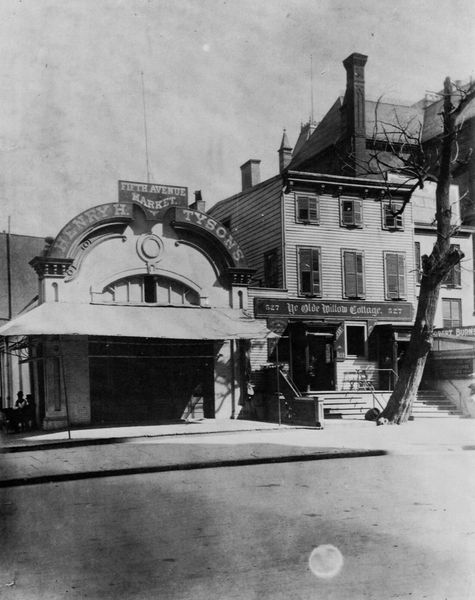
Titel: Fifth Avenue
Künstler: Amerikanischer Photograph
Schlagwörter: baum, himmel, schatten, weiß, äste, grau, holz, licht, schwarz, straße, dach, haus, architektur, zweige, sonne, kamin, kamine, bogen, pflaster, dächer, laden, treppe, stufen, menschenleer, foto, fotografie, photographie, schwarzweiß, fleck, photo, usa, reflex, aufnahme, holzhaus, markise, fasade, inger